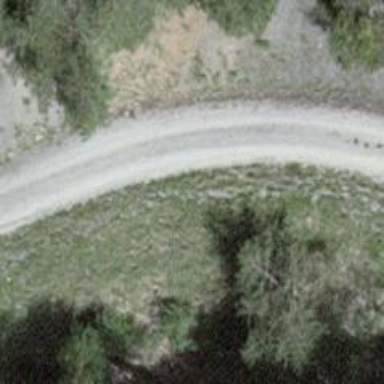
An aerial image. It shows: Gravel track with grade2 quality.